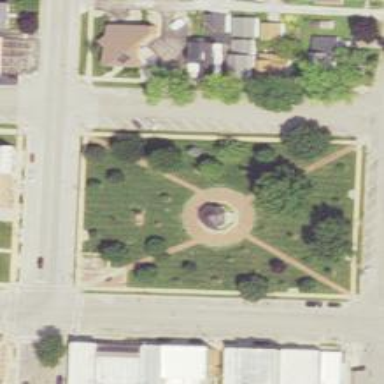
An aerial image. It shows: Historical memorial featuring statue.